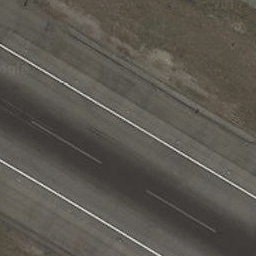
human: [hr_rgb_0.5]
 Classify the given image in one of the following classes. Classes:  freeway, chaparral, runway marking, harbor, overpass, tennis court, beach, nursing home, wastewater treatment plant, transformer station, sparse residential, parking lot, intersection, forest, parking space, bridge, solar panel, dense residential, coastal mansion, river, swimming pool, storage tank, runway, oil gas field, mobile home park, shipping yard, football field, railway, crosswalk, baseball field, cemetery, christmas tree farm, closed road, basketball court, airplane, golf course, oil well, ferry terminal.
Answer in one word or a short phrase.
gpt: runway